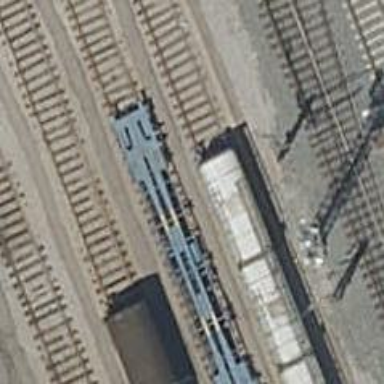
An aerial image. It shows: Rail yard with electrified contact lines for the railway.